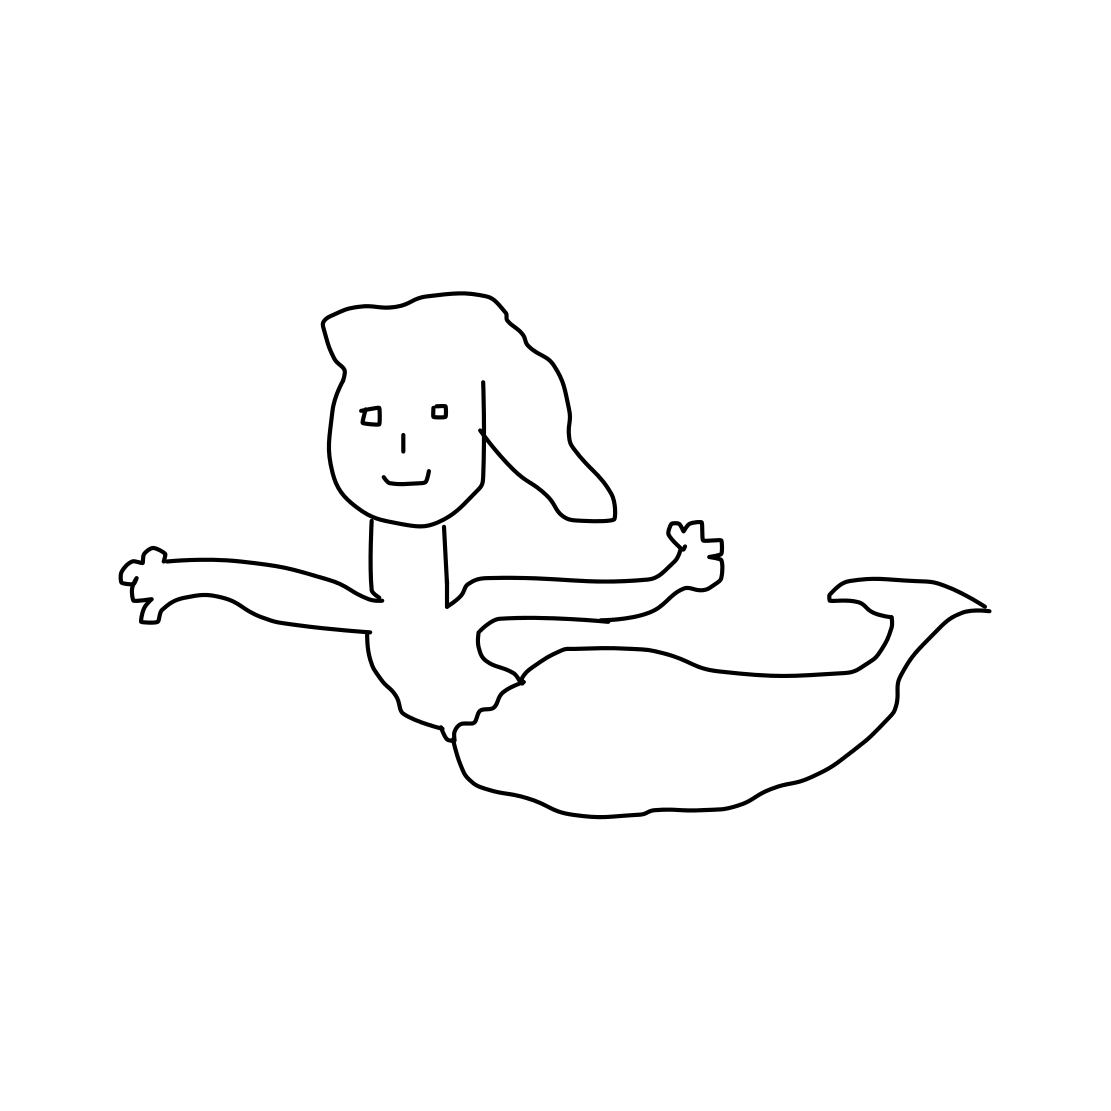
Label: mermaid